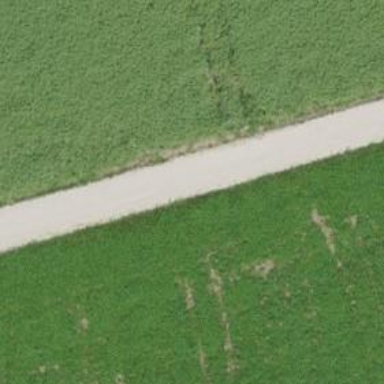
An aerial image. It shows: Agricultural track with grade2 track type.